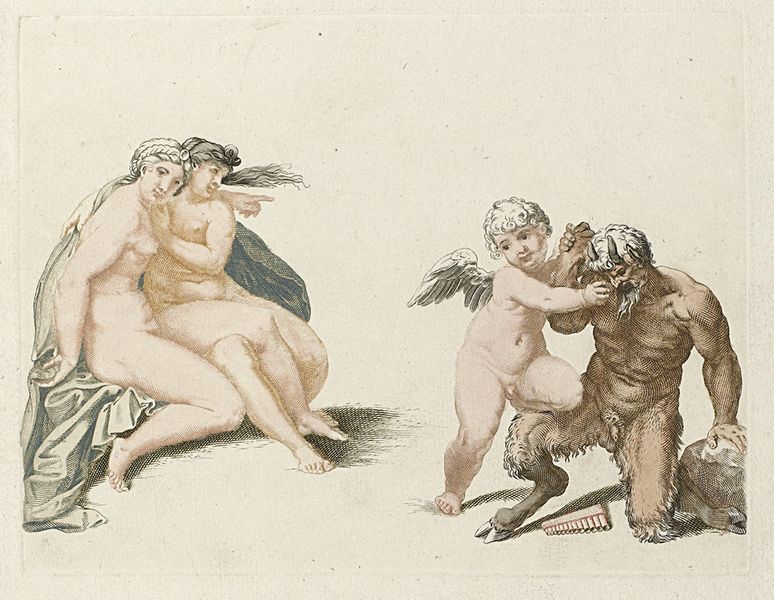
Titel: Amor bestraft een sater
Künstler: Johan Teyler
Standort: Amsterdam
Institution: Rijksmuseum
Schlagwörter: enfant, nue, ange, ailes, angelot, diable, nus, flute, pan, nues, nu, grace, satan, kentaur